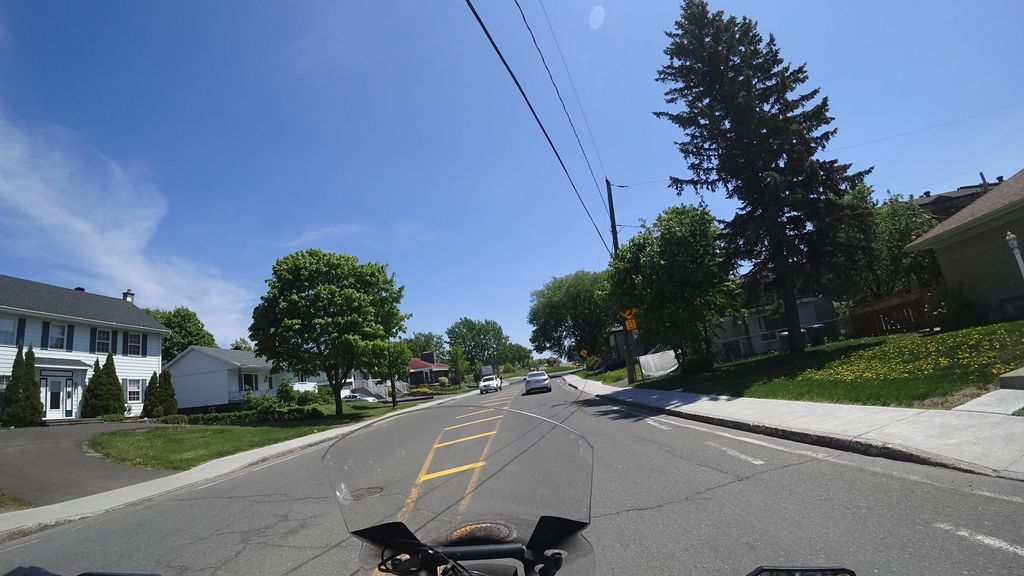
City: quebec_city